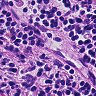
Metastatic tissue present: yes